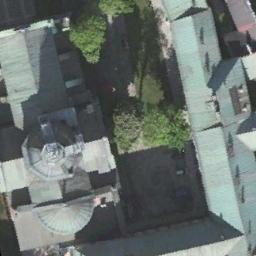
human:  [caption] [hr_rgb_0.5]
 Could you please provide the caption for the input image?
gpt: A church with a gray roof, The main house of the church has a cross-shaped roof, And there are many trees around the church .

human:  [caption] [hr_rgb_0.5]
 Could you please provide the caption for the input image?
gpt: This is a church with a blue roof .

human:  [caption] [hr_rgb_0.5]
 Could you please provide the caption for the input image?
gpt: The church with a circular pointed tower and the rest of the church has a white cross-shaped roof .

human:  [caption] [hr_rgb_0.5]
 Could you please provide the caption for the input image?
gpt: There is a church next to some buildings and trees .

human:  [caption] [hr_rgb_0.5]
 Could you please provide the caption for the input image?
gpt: There are many trees near the church .